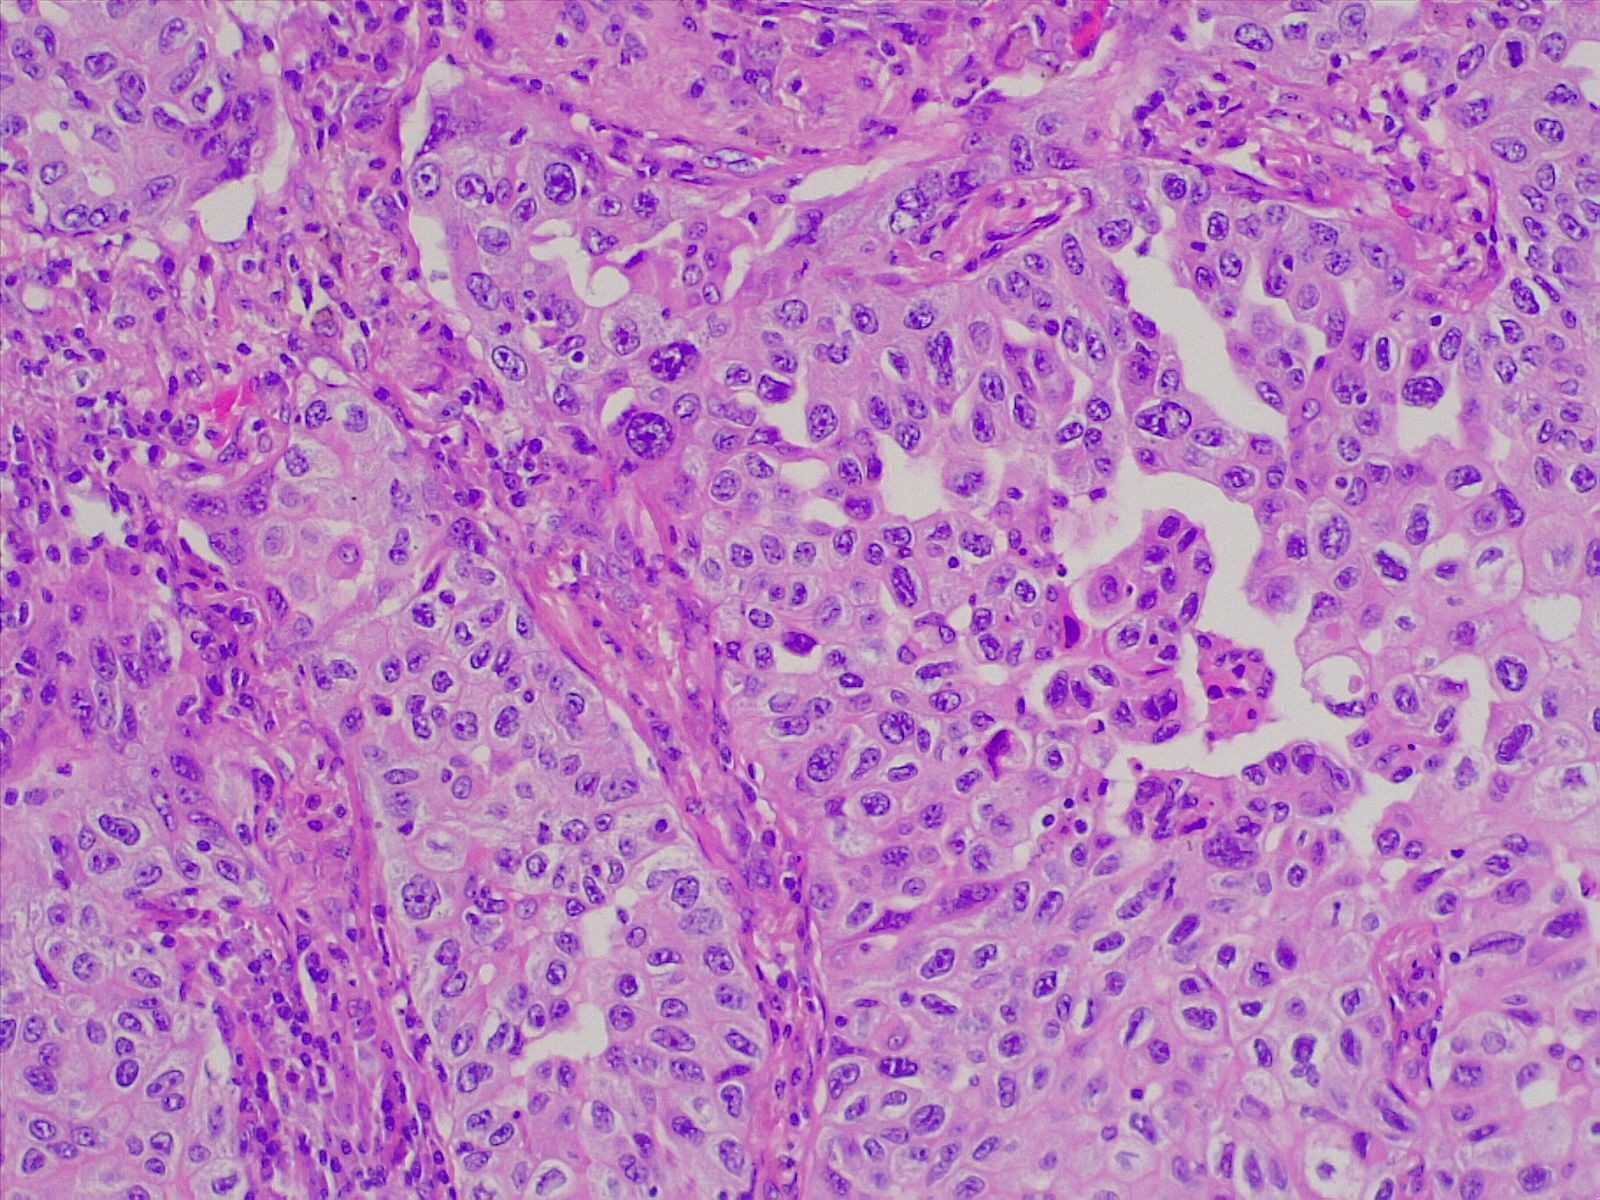
Label: lung adenocarcinoma, poorly differentiated